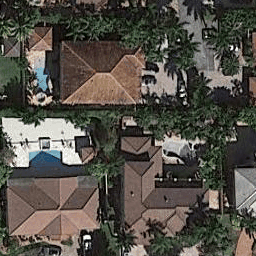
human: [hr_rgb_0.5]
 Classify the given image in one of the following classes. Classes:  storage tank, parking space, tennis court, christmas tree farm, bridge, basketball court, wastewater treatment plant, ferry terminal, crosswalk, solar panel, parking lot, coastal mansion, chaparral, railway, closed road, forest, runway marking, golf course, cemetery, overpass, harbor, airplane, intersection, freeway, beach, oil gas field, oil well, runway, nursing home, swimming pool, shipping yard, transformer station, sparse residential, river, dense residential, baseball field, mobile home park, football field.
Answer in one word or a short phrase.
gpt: coastal mansion